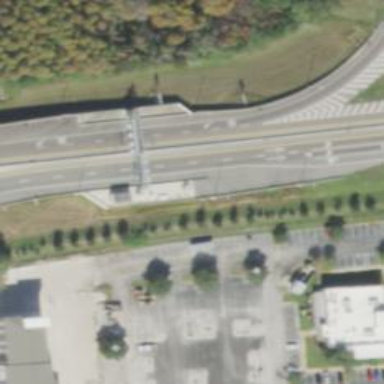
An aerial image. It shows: Toll gantry on the road.